Question: In my Qt4 application I can't seem to hide certain options in the system Menu bar on OS X such as 'Services'. Any ideas?

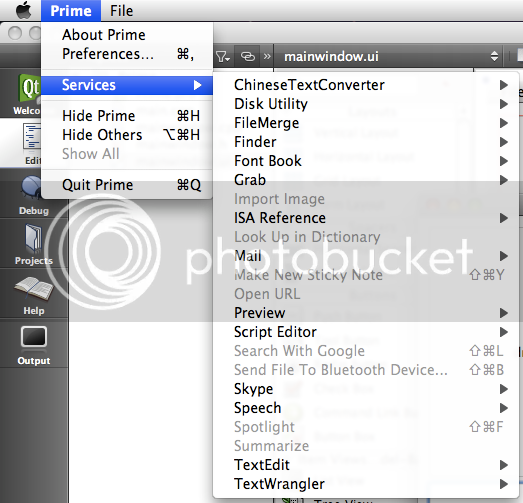
Answer: That's a feature of the operating system which you don't really have much control over.